Question: I have to write a query to find the northernmost city in each country. One of the tables contains "string nulls" which is why the not 'null' is included.
Here is a picture of the access query design:
I don't understand why this query isn't working. Aren't I supposed to be grouping by both city and country, and then only show the highest latitude per each grouping? But, if I do "group by" latitude instead of "max", I get the same results; it's listing all latitudes in the results. I'm not sure what I'm doing wrong here. I feel ridiculous asking such a simple question here but I'm not sure how to get this to work!
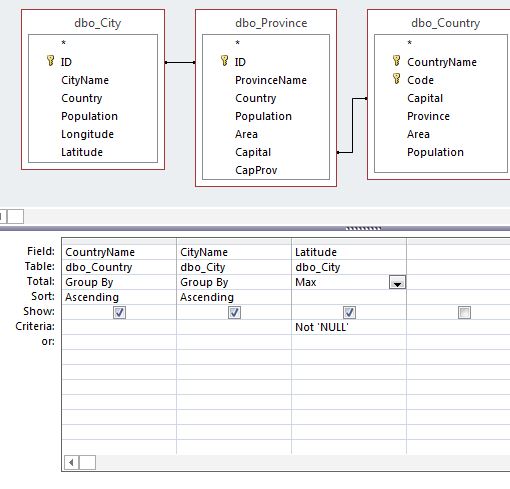
Answer: Check this: <URL>
'col1' is your 'CountryName' and 'col3' is your 'CityName'. Anc 'col2' is the latitude.
The basic idea is to first find max latitude for each country and then join the result back to the original data to find the corresponding city names.